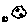
Label: moon